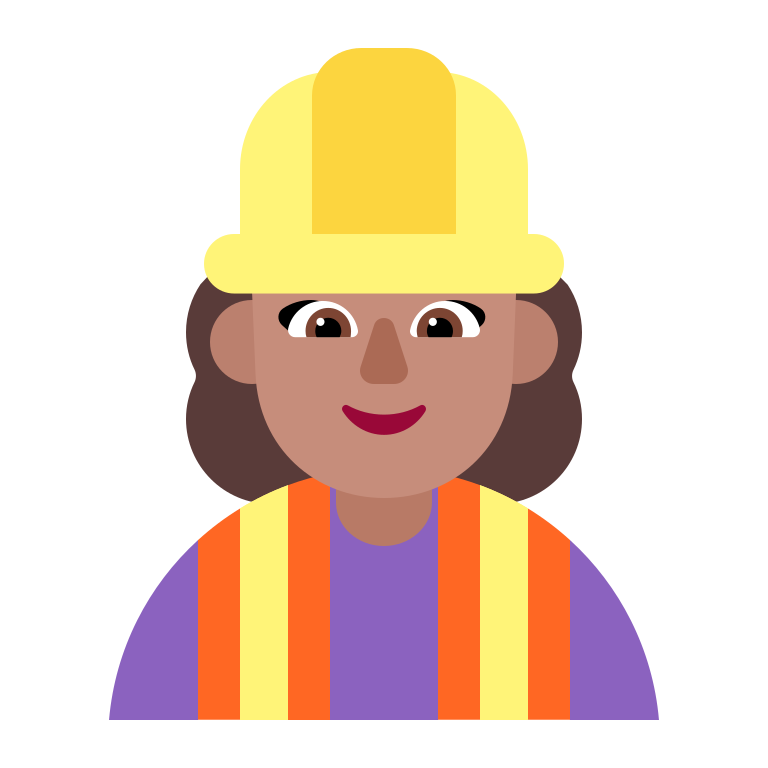
woman construction worker flat